Question:
Here, I want to redirect <URL> and for that I'm getting
How can I fix this so that it will only redirect fb or insta?
'''
<ul class="nav col-md-4 justify-content-end list-unstyled d-flex">
<li class="ms-3"><a class="text-muted" href="www.facebook.com"><img src="/static/fb.png"></a></li>
<li class="ms-3"><a class="text-muted" href="www.instagram.com"><img src="/static/insta.png"></a></li>
<li class="ms-3"><a class="text-muted" href="www.twitter.com"><img src="/static/twitter.jpg"></a></li>
</ul>
'''
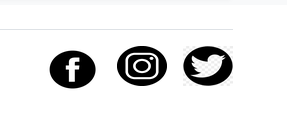
Answer: This is probably because HTML thinks you want to redirect to a sub directory or something. Instead your href should include a 'https://' before the domain, for example:
'''
<a href="https://www.facebook.com"><img src="/static/fb.png"></a>
'''